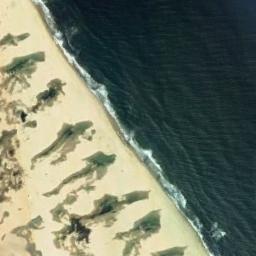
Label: beach